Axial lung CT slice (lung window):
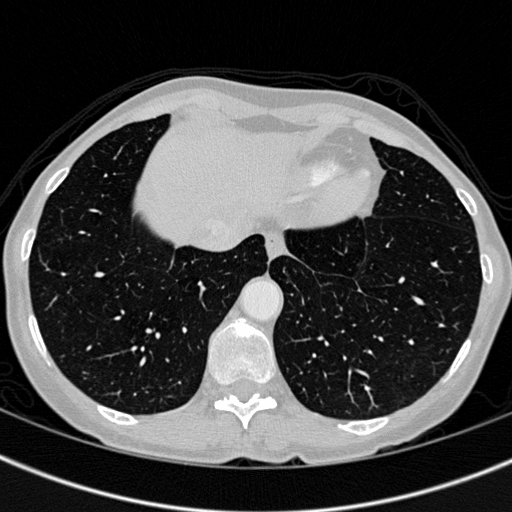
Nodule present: no